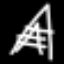
Label: The Eiffel Tower